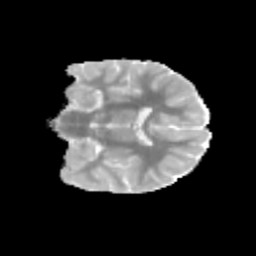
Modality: MD
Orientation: coronal
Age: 9
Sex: male
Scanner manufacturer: siemens
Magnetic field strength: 3 T
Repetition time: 3.8 s
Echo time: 0.07 s